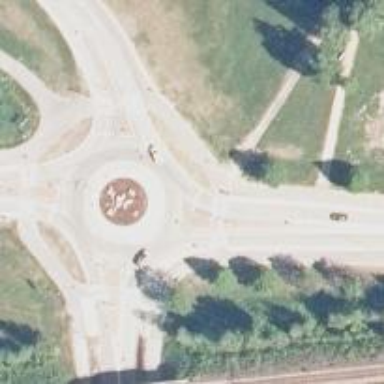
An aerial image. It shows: Tertiary road leading to roundabout.